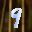
Label: 9